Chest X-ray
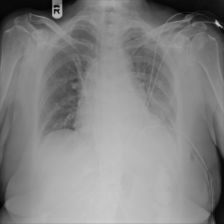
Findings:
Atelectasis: positive
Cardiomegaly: negative
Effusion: positive
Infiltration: negative
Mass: negative
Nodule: negative
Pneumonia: negative
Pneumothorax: negative
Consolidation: negative
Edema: negative
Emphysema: negative
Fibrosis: negative
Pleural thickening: negative
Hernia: negative